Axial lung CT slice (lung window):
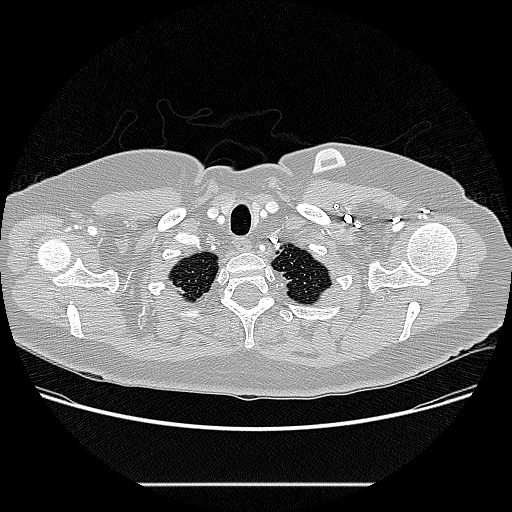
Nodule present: no